Aerial crown-view tile of a tropical tree (Barro Colorado Island, Panama), acquired 20241014:
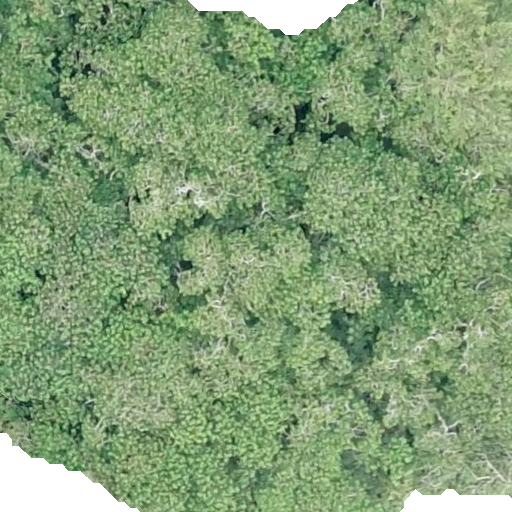
Species: Hura crepitans
GBIF accepted scientific name: Hura crepitans
Crown area: 545.208 m²